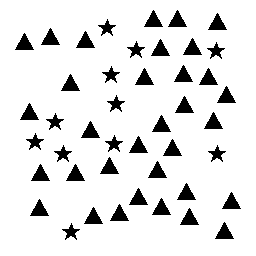
Squares: 0
Triangles: 33
Stars: 11
Total shapes: 44